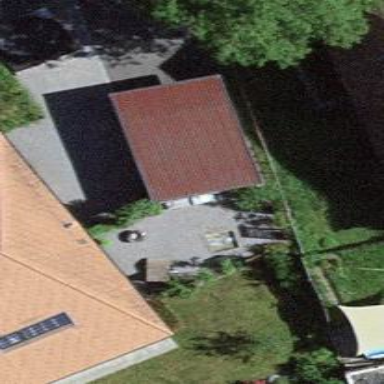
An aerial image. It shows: Garage.